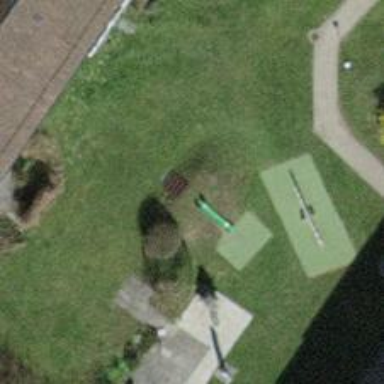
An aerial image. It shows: Playground with slide.